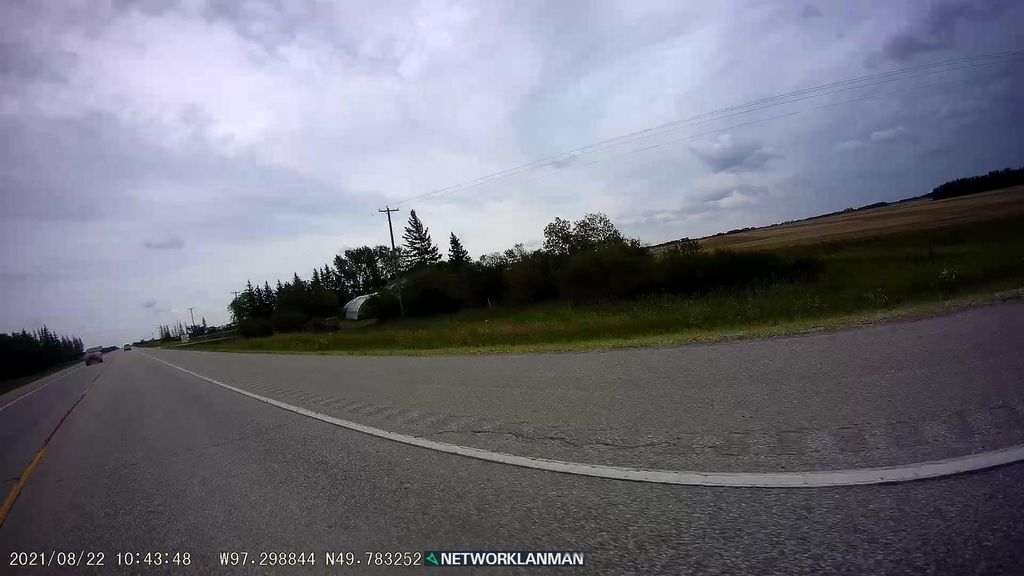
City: winnipeg